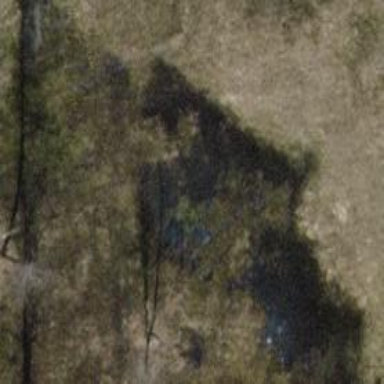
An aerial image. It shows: Pond surrounded by natural water.